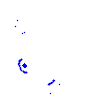
Particle: proton